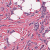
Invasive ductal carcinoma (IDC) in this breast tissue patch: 1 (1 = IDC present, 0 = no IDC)